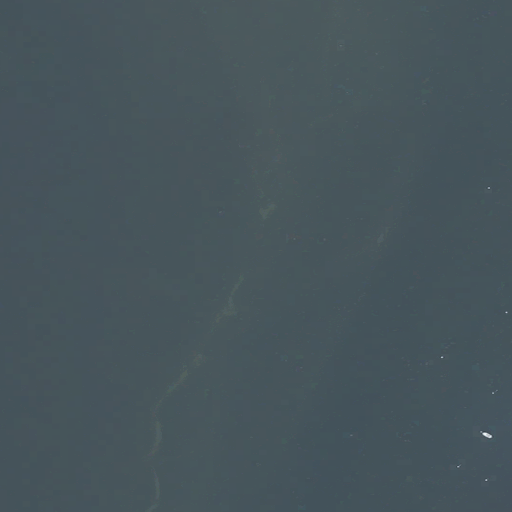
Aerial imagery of bar in Maine named Middle Ground containing only open water